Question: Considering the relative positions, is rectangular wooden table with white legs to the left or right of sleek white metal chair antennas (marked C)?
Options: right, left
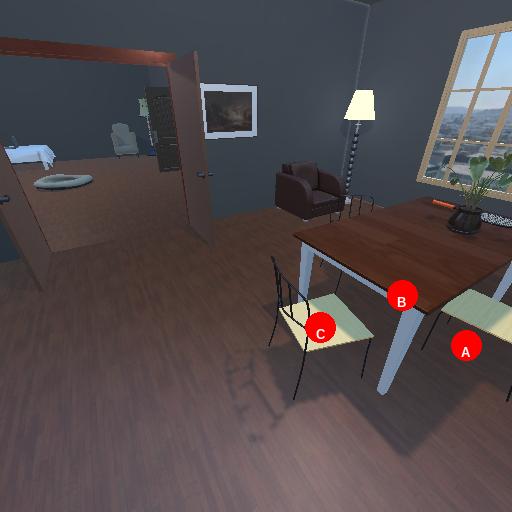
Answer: right